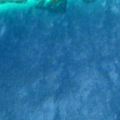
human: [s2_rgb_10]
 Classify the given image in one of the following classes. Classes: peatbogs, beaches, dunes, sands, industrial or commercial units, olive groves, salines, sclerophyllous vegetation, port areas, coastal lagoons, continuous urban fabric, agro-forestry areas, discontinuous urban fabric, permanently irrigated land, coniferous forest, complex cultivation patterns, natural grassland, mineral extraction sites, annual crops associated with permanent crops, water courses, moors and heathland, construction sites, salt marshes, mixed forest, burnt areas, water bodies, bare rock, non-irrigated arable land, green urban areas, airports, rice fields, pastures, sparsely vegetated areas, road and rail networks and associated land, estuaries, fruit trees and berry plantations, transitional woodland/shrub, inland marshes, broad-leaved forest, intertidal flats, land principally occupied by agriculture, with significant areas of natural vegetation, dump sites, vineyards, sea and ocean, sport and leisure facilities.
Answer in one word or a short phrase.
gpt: sea and ocean